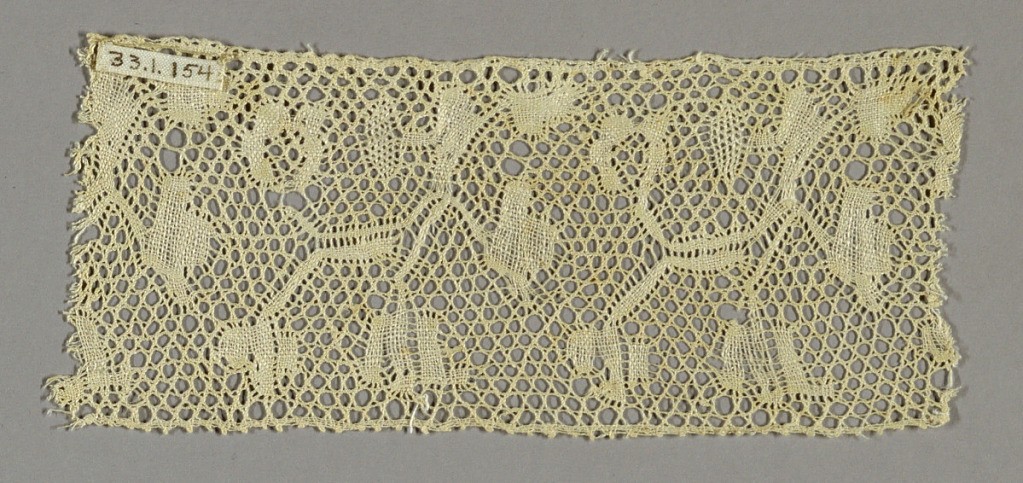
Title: Fragment
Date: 18th–19th century
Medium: linen Technique: bobbin lace (Valenciennes ground)
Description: Loosely  woven scrolls in field of open mesh.